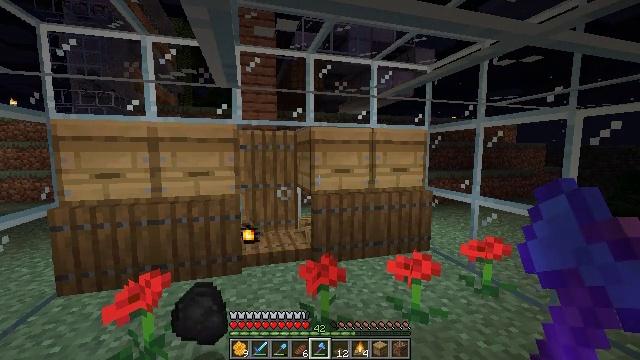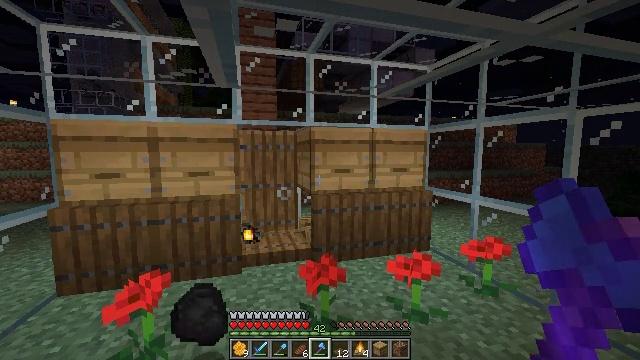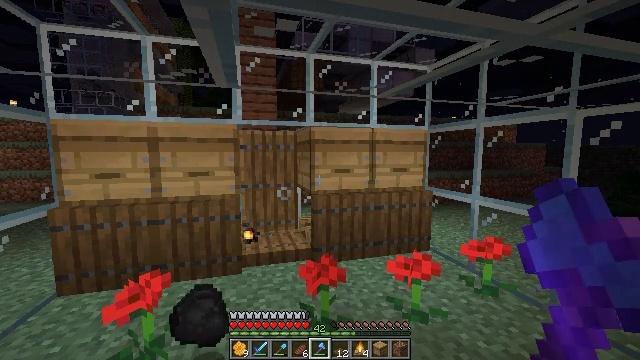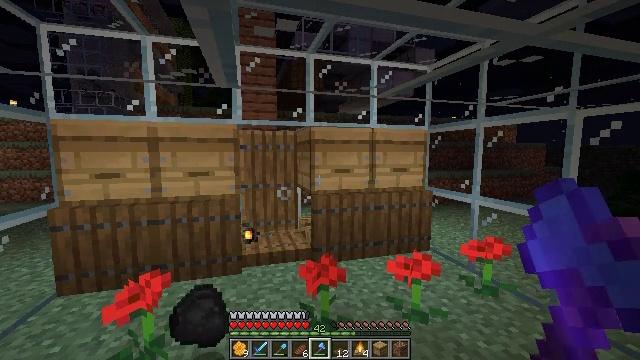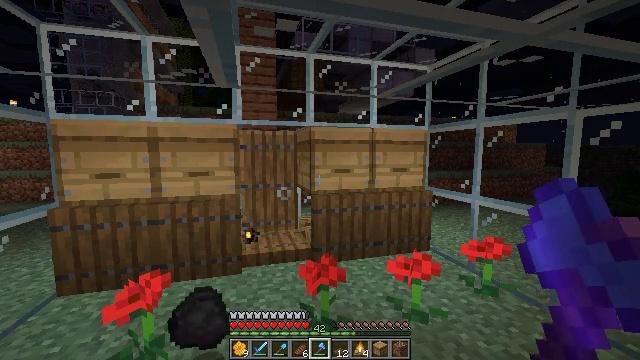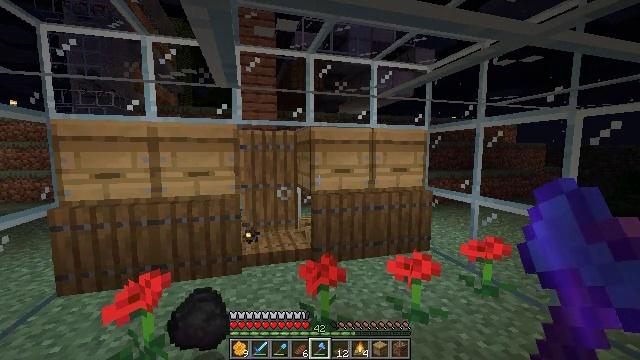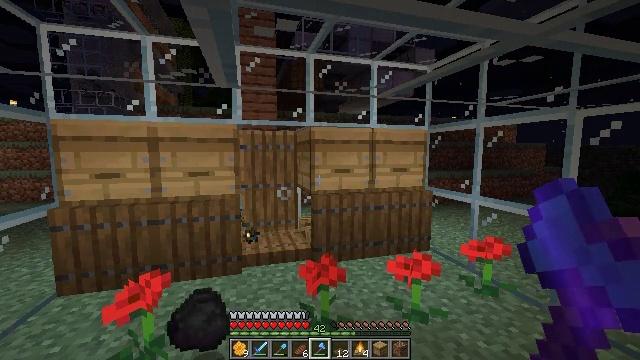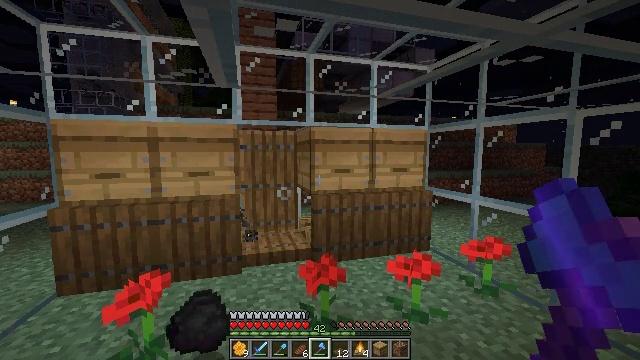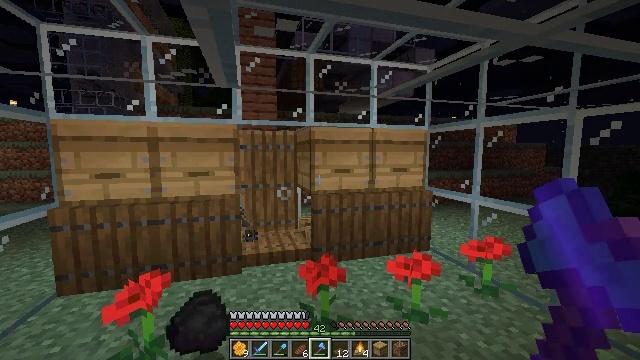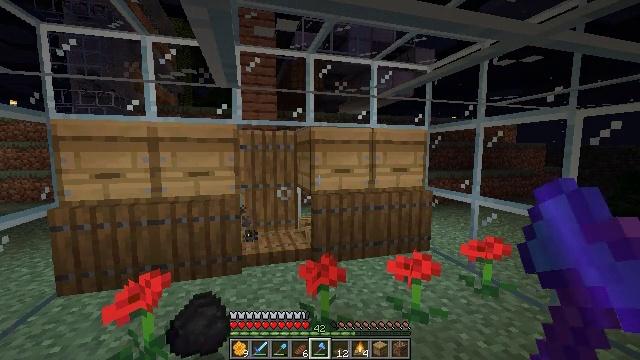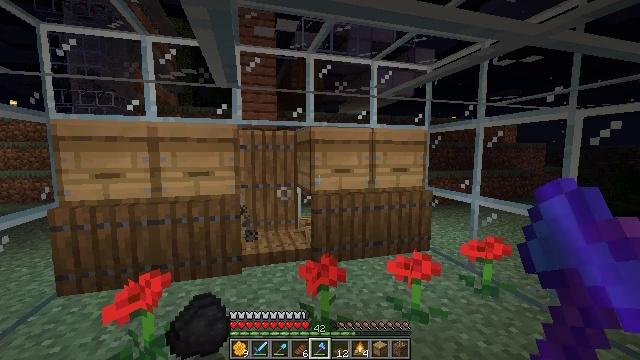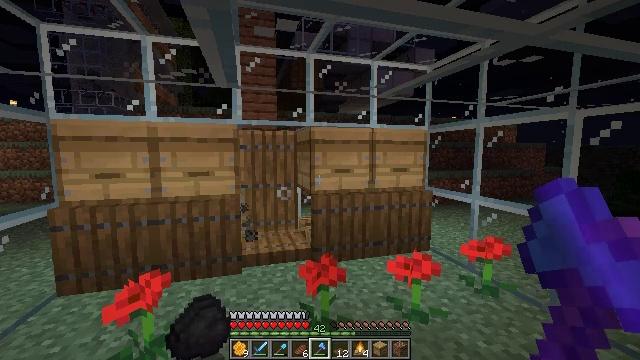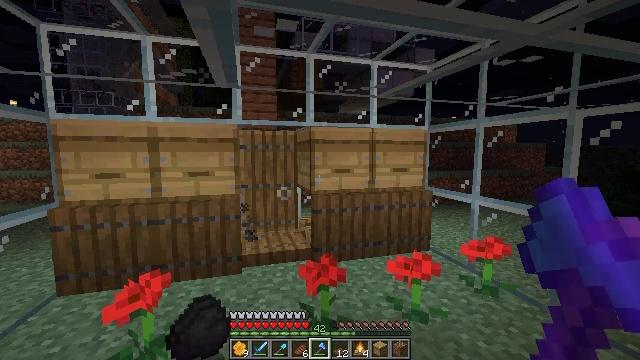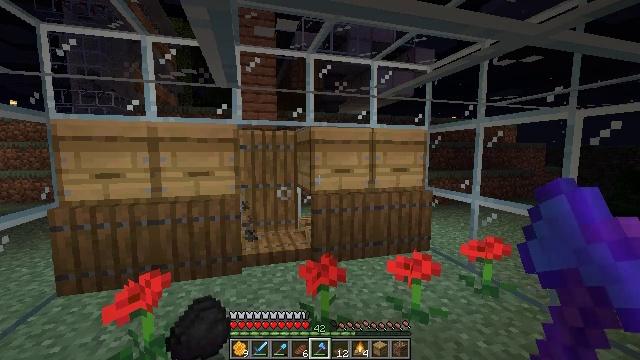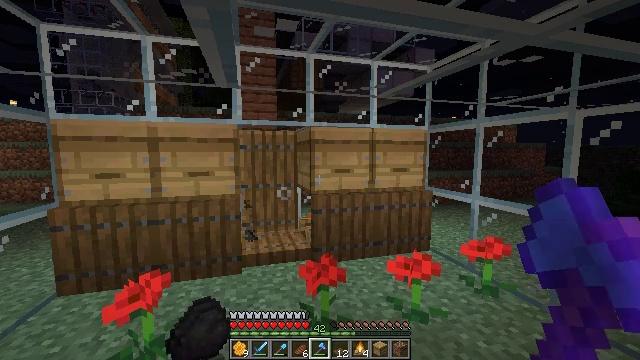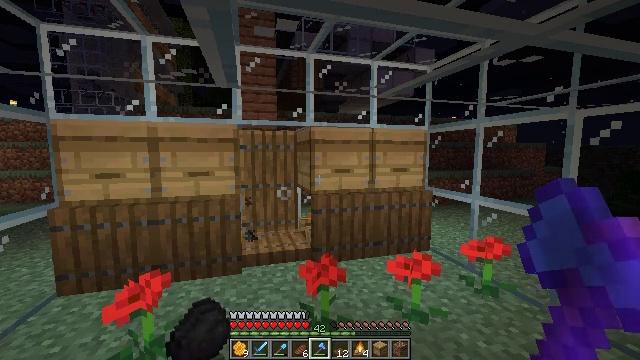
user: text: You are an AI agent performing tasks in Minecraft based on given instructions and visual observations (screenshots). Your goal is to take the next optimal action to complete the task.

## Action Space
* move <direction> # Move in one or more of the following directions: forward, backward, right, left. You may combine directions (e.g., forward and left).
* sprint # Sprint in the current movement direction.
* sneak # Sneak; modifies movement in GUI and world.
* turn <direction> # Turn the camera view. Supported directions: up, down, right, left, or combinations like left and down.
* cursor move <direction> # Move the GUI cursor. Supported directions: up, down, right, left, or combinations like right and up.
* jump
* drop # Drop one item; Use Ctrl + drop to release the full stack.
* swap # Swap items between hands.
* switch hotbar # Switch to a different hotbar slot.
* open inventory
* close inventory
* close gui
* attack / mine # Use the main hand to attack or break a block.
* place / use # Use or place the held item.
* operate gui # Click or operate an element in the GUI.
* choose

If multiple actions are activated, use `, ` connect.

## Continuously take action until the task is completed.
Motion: motion action
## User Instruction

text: Break the beehive while avoiding bees.
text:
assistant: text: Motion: no_op
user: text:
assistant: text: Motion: no_op
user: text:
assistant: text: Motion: no_op
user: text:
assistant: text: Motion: no_op
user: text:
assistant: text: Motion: no_op
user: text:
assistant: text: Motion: no_op
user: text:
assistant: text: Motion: no_op
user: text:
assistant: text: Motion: no_op
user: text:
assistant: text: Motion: no_op
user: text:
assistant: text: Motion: no_op
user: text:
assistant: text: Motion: no_op
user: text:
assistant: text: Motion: no_op
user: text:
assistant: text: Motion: no_op
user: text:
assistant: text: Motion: no_op
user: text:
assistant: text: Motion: no_op
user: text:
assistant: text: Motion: no_op
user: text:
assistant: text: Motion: no_op
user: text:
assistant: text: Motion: no_op
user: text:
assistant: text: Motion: no_op
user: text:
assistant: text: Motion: no_op
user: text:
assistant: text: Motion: no_op
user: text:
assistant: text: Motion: no_op
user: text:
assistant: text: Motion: no_op
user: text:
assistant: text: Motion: no_op
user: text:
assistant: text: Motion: no_op
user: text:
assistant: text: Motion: no_op
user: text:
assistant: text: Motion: no_op
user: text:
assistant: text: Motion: no_op
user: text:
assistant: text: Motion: no_op
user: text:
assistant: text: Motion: no_op